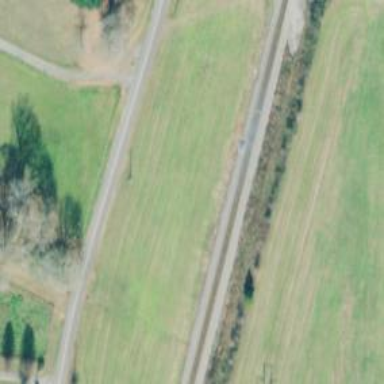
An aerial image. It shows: Railway track.